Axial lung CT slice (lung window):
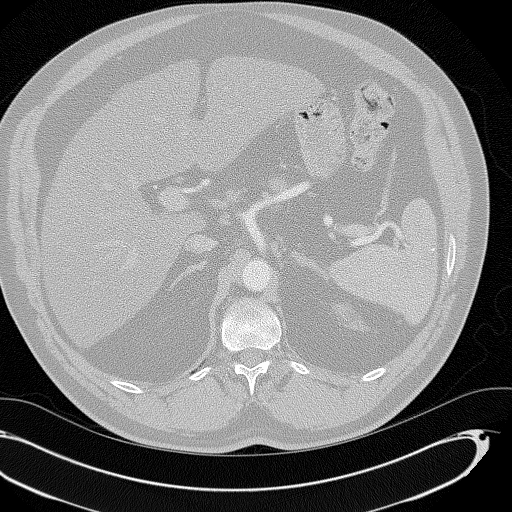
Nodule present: no